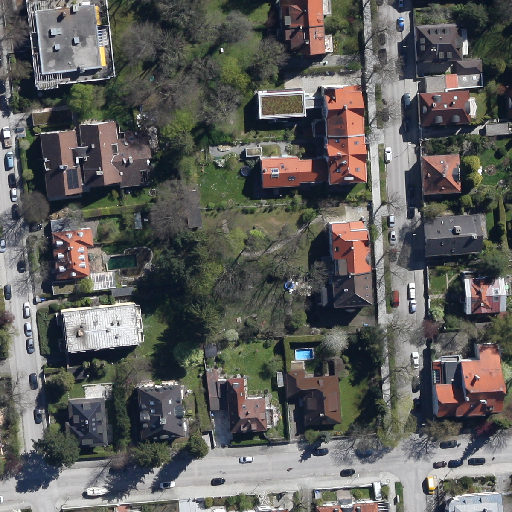
Referring expression: light-duty vehicle